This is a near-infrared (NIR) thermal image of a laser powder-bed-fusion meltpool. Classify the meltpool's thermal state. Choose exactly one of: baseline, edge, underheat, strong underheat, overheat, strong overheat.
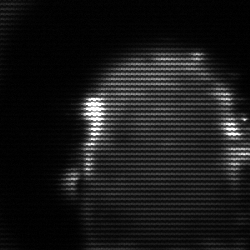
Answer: baseline